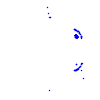
Particle: pion